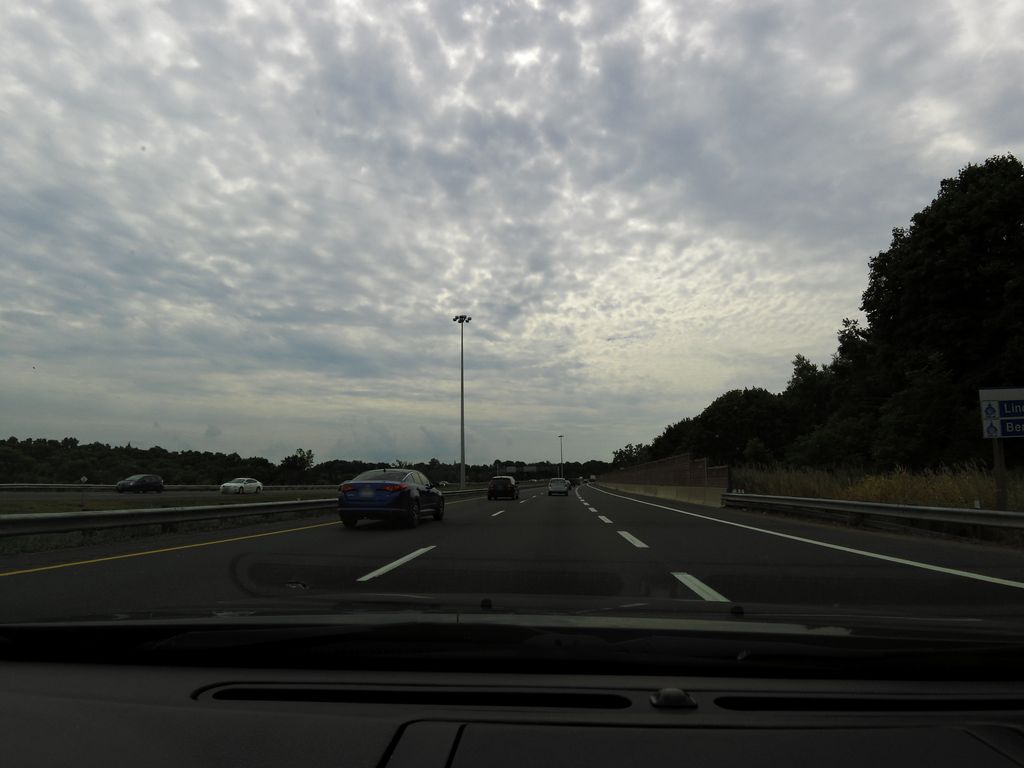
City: hamilton